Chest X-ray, PA view. Patient: 66 years old, sex M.
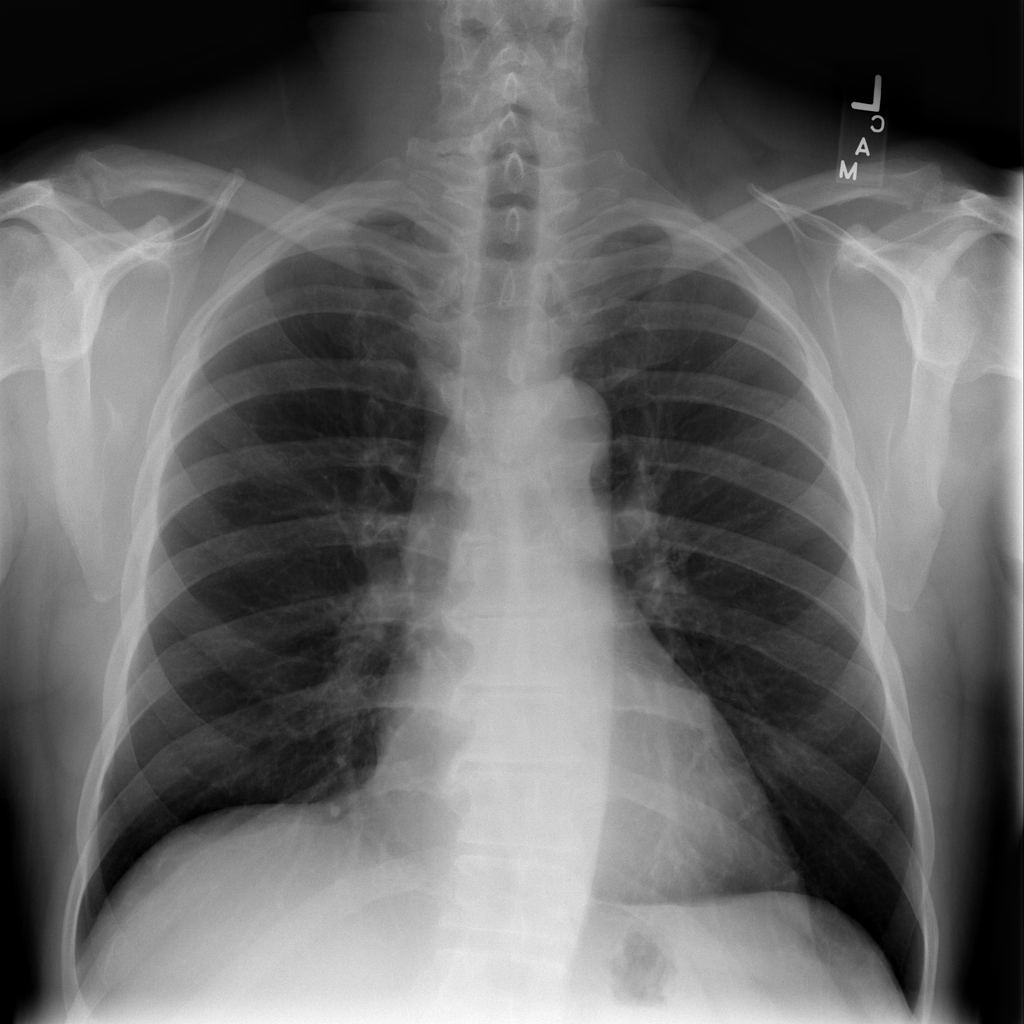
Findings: No Finding